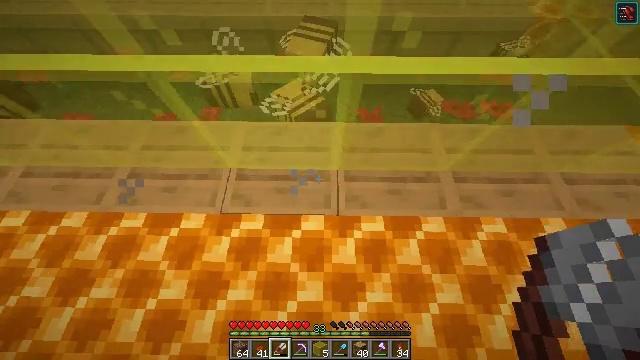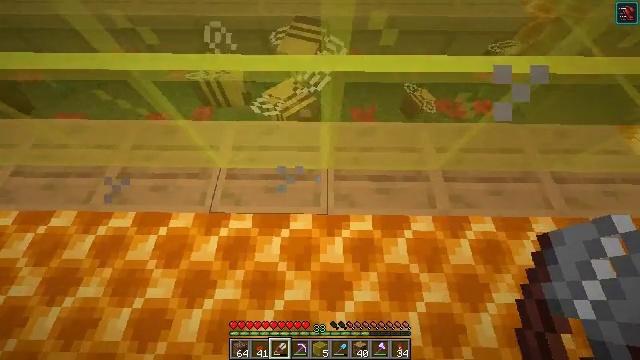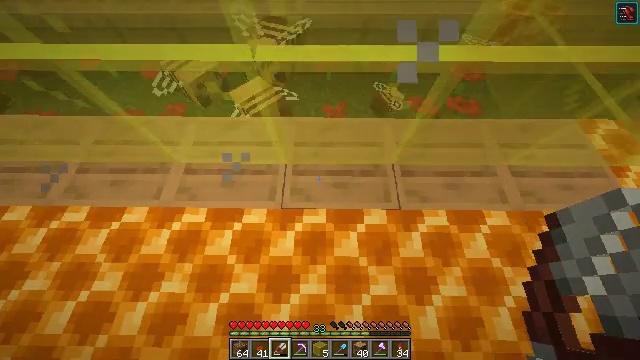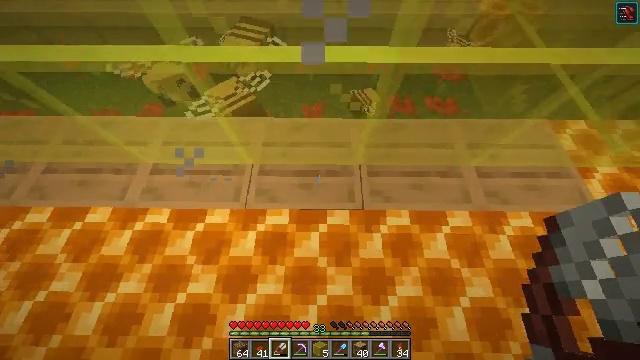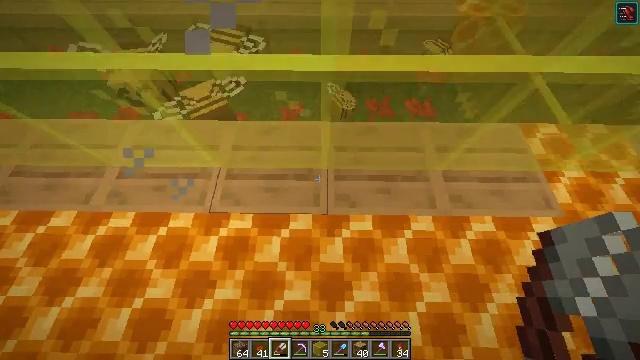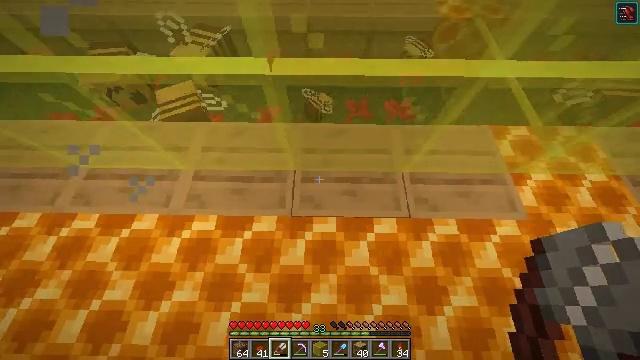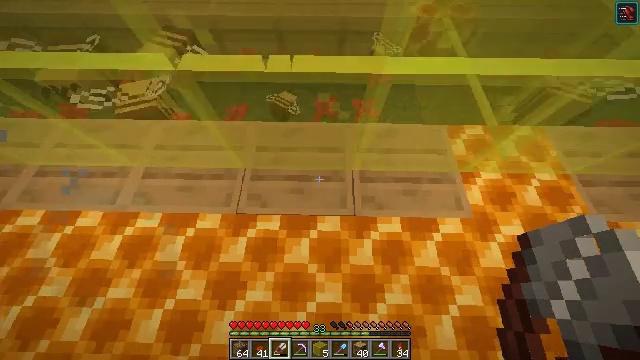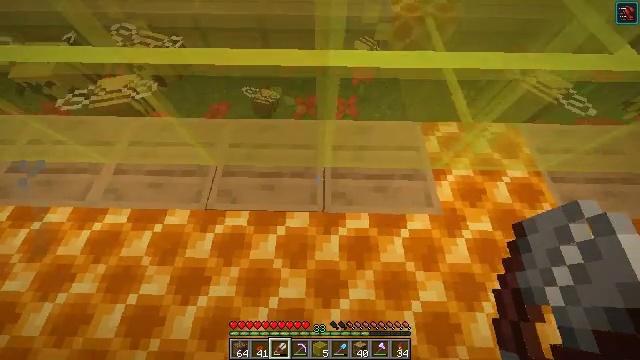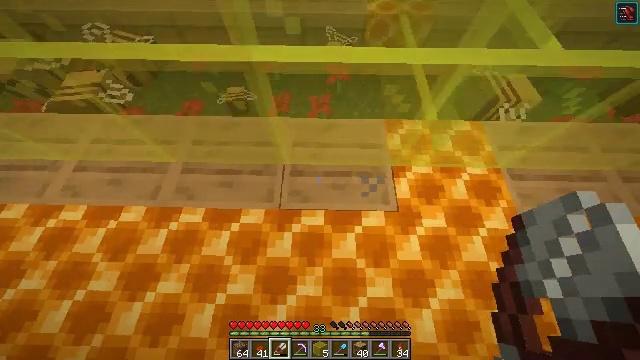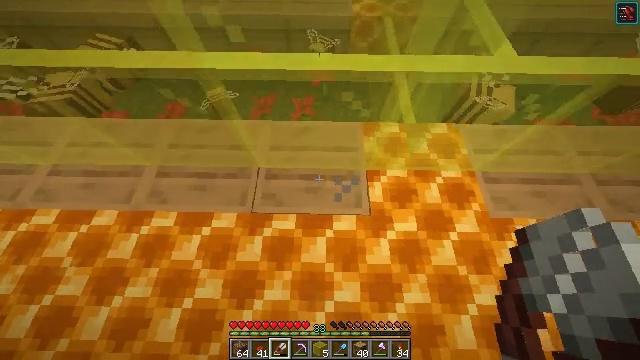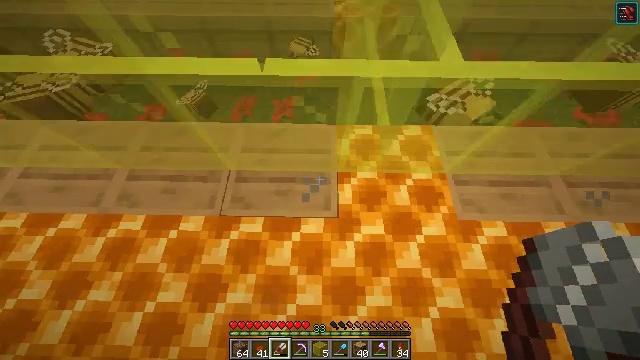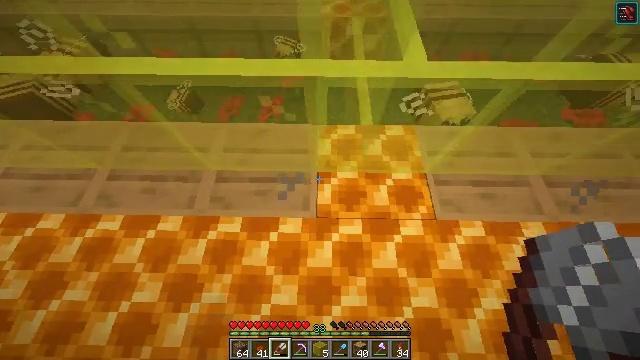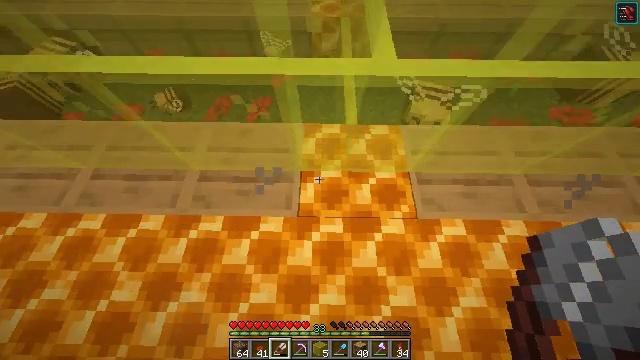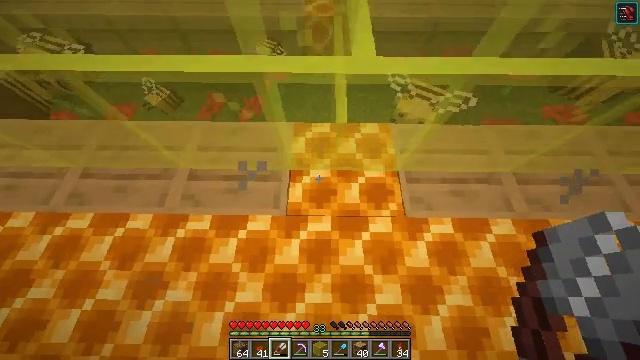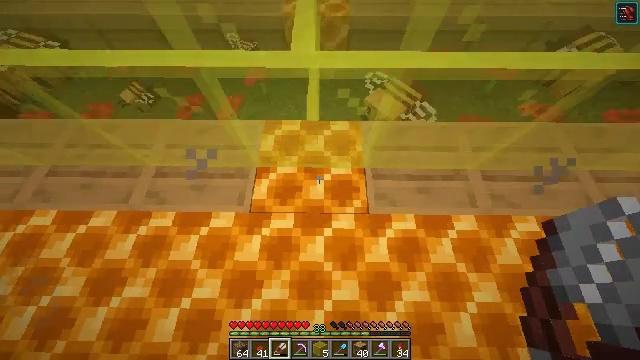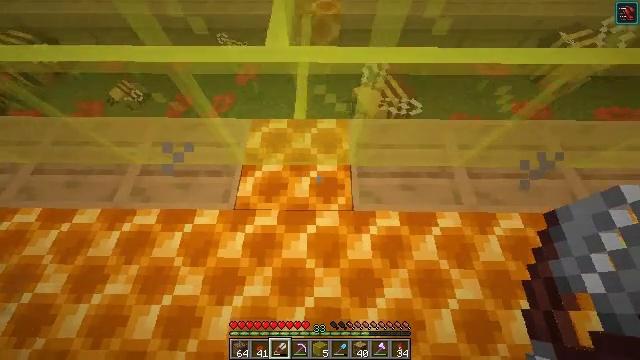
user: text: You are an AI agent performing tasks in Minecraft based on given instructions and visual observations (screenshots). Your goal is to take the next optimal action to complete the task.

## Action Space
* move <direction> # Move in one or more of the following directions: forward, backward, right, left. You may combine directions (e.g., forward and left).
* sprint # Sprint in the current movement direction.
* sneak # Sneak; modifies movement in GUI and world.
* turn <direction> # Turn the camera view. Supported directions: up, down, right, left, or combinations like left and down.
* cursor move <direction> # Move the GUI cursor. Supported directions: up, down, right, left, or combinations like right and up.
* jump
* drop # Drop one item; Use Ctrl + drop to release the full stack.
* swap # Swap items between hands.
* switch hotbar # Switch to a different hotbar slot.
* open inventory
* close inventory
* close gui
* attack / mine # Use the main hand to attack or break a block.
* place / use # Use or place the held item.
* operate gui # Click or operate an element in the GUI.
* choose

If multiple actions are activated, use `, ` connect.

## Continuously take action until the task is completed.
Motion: motion action
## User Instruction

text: Craft a honeycomb block by arranging honeycombs in the crafting grid.
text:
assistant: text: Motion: move right, use / place
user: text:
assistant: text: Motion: move right, use / place
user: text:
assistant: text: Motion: move right, use / place
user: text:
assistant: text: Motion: move right, use / place
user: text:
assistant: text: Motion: move right, use / place
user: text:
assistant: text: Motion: move right, use / place
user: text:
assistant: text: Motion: move right, use / place
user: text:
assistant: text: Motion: move right, use / place
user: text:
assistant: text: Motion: move right, use / place
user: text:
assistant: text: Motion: move right, use / place
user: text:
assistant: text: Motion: use / place
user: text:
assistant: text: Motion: use / place
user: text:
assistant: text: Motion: move right, use / place
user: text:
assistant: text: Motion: move right, use / place
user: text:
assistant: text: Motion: move right, use / place
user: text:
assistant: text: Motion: move right, use / place
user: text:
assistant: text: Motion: move right, use / place
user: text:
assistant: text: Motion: move right, use / place
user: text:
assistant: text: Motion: move right, use / place
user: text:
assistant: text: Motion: move right, use / place
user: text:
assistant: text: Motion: move right, use / place
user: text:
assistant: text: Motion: move right, use / place
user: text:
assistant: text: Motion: move right, use / place
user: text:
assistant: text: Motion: move right, use / place
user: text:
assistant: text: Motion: move right, use / place
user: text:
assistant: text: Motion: move right, use / place
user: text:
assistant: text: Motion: move right, use / place
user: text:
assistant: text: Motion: use / place
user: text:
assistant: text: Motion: move left, use / place
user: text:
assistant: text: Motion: move left, use / place